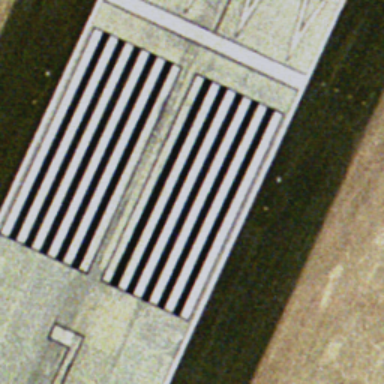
It is a straight runway with some mark lines on it .